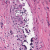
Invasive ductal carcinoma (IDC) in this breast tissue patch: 0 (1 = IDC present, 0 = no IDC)